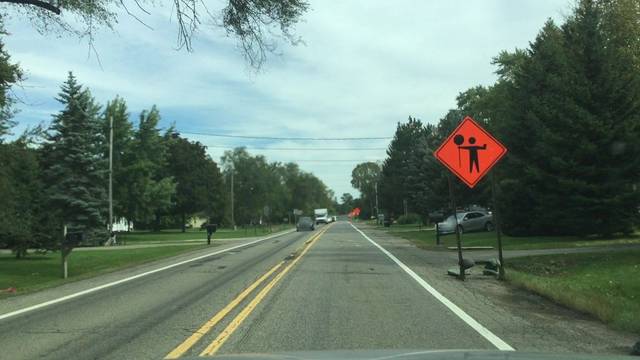
Region: United States
Coordinates: 42.81, -83.616